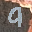
Label: 9